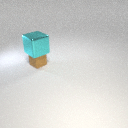
small brown rubber cube below large cyan metal cube